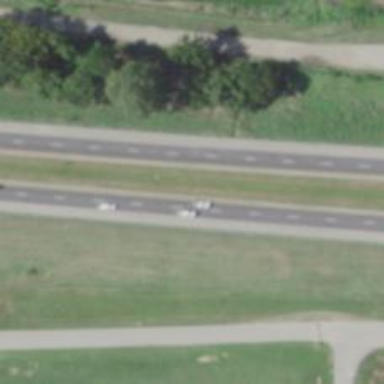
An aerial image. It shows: Trunk highway with expressway features.